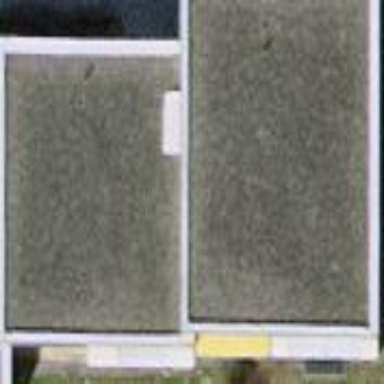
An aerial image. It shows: Apartment building with flat roof.